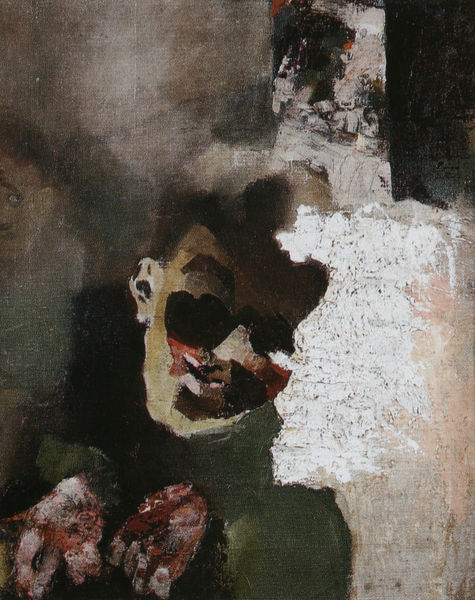
Titel: Verhör II
Künstler: Friedl Dicker
Standort: Prag
Institution: Jüdisches Museum
Schlagwörter: dunkel, mann, weiß, grün, brust, busen, frau, grau, hintergrund, kleid, mund, nase, ohr, schwarz, rot, gesichter, augen, gesicht, mensch, hals, hände, portrait, porträt, person, ohren, helldunkel, düster, moderne, krieg, blut, blind, helligkeit, maske, rechteck, brille, augenhöhlen, karte, antlitz, landkarte, müll, abraum, kriegsversehrter